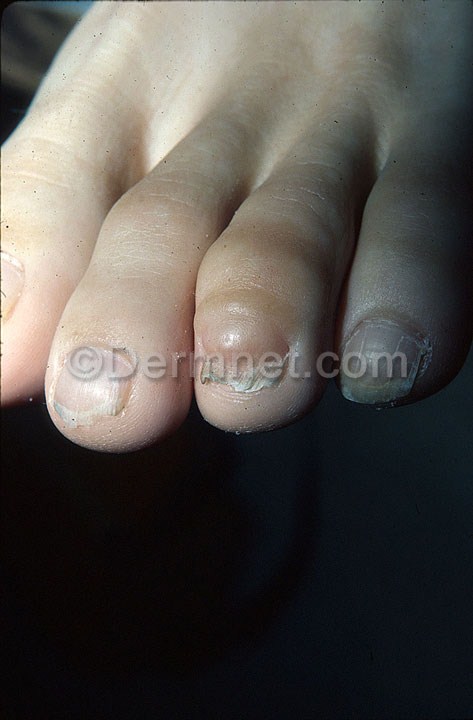
Disease: Systemic Disease